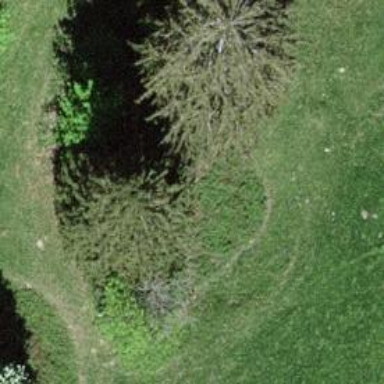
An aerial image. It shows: Sinkhole in the natural landscape.